Question: I created this procedure:
'''
CREATE Procedure CashBook (@startDate DateTime, @endDate DateTime)
AS
BEGIN
Declare @runningTable TABLE(TransDate DateTime, Debit Money, Credit Money, Balance Money)
Declare @closingBalance Money, @runningBalance Money, @openingBalance Money
--Get the opening Balance on the date you want to start at
SELECT
@openingBalance = SUM(coalesce(credit, 0) - coalesce(debit, 0))
FROM
fms.dbo.Transactions
WHERE
DataSource IN (4, 3) AND TransDate < @startDate;
--Now do the rest
INSERT INTO @runningTable (TransDate, Credit, Debit, Balance)
VALUES (@startDate, NULL, NULL, @openingBalance);
SELECT @runningBalance = @openingBalance;
INSERT INTO @runningTable (TransDate, Credit, Debit, Balance)
SELECT
TransDate, Credit, Debit,
(coalesce(credit, 0) - coalesce(debit, 0)) AS Balance
FROM
fms.dbo.Transactions
WHERE
TransDate BETWEEN @startDate AND @endDate;
--Calculate the Running Balance
SELECT
@closingBalance = SUM(coalesce(credit, 0) - coalesce(debit, 0))
FROM
fms.dbo.Transactions
WHERE
DataSource IN (4, 3) AND TransDate < @endDate
--Now do the rest
INSERT INTO @runningTable (TransDate, Credit, Debit, Balance)
VALUES (@endDate, NULL, NULL, @closingBalance)
--Calculate the Running Balance
SELECT * FROM @runningTable
END
'''
When I execute it in Management Studio, by calling
'''
cashbook '2014-02-01', '2014-02-01'
'''
I get this error:
> Msg 208, Level 16, State 1, Procedure CashBook, Line 8
Invalid object name 'Transactions'.
The table 'Transactions' exists
Most commenter are asking if the 'sp' is in the same dm 'fms', please see the image below

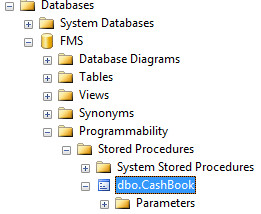
Answer: I found the bug
I did thorough check in the database and found that I mistakenly created that cashbook procedure in the master table, so I deleted it
I don't however know why this should interfere with the cashbook in another database